Interaction volume radius: 10 \u00c5
Interaction volume height: 15 \u00c5
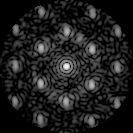
Disorder parameter: 0.4501